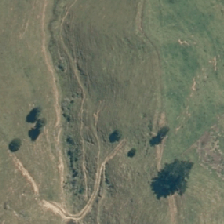
Land cover: low_producing_grassland